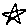
Label: star